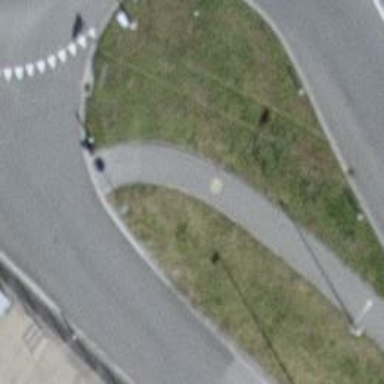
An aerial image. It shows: Sidewalk.